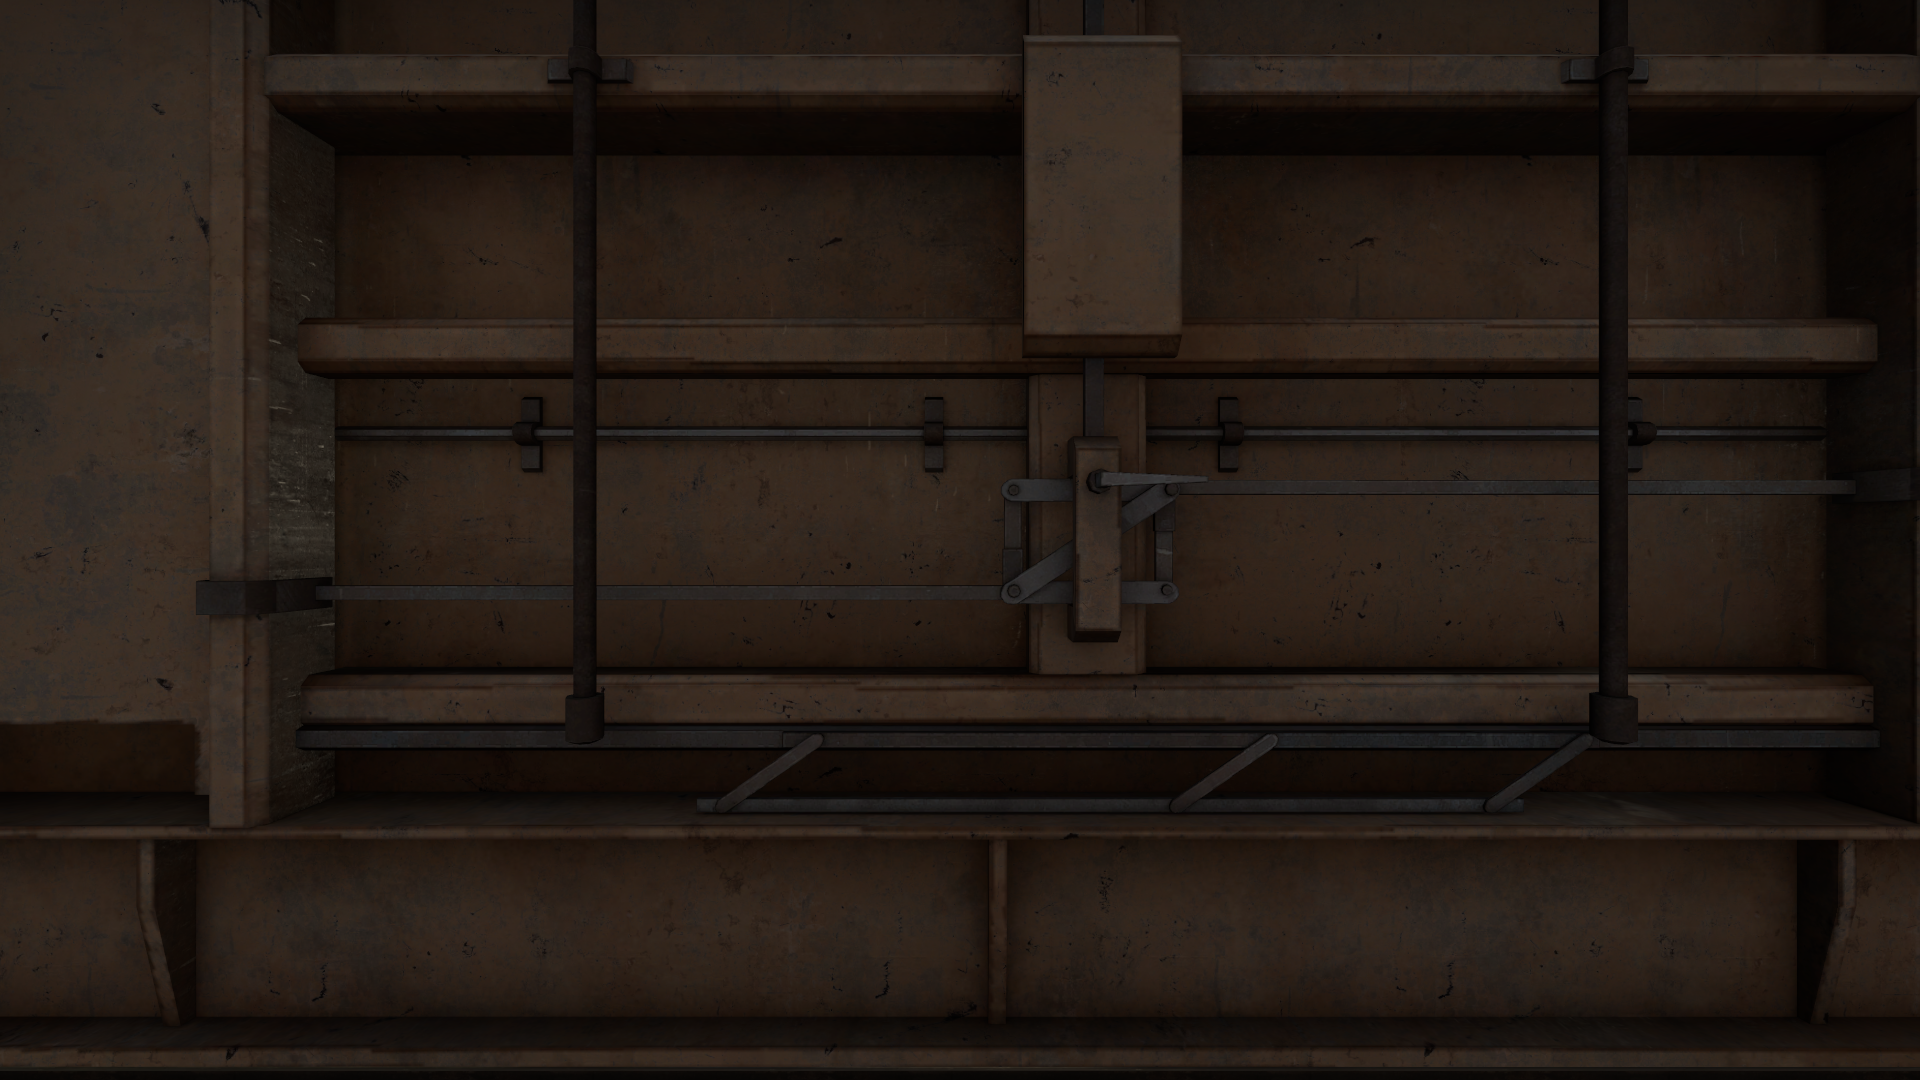
Map: de_train